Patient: sex F, age 58
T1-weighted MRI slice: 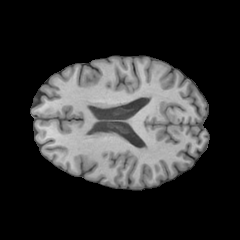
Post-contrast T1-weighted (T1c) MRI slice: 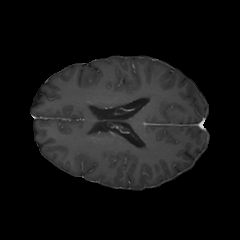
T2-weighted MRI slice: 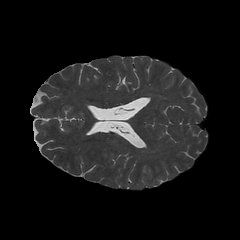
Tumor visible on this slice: no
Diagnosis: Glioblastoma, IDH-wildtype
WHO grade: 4